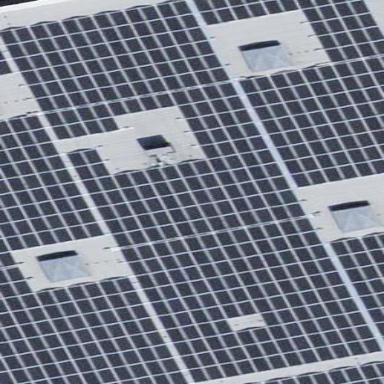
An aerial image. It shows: Solar power generator.